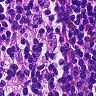
Metastatic tissue present: no